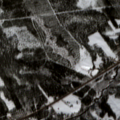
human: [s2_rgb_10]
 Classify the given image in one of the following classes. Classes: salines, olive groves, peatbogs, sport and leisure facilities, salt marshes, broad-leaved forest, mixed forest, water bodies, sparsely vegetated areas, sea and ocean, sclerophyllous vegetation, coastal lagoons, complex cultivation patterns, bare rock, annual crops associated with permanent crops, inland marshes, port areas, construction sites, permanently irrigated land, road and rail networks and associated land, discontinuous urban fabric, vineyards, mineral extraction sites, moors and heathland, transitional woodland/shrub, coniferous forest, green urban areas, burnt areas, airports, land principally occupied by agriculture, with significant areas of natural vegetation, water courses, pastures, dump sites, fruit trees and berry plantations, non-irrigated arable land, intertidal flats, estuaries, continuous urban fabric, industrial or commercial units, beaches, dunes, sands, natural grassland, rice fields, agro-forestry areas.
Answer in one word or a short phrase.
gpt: coniferous forest, transitional woodland/shrub